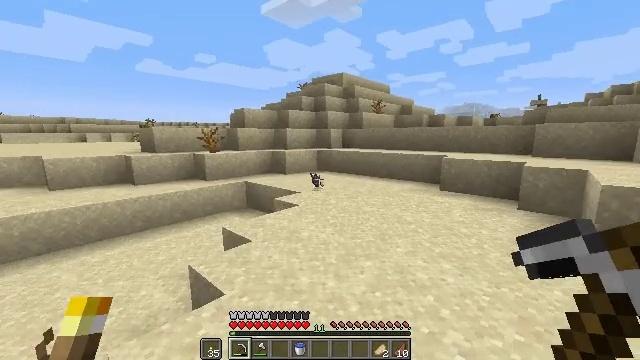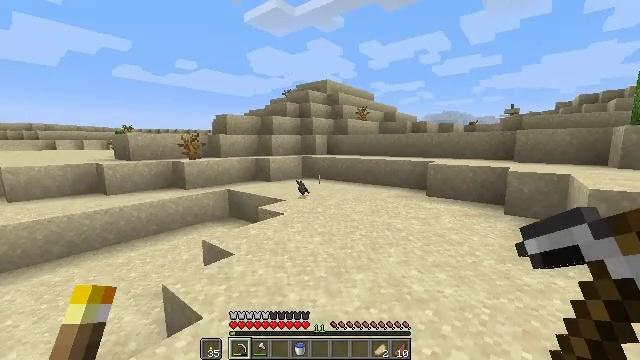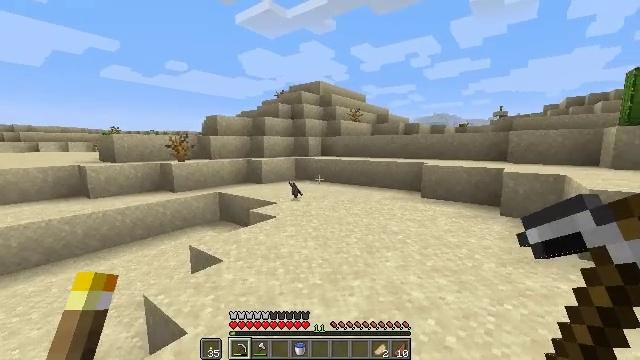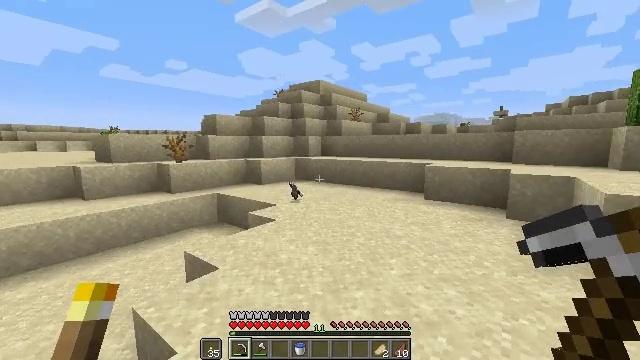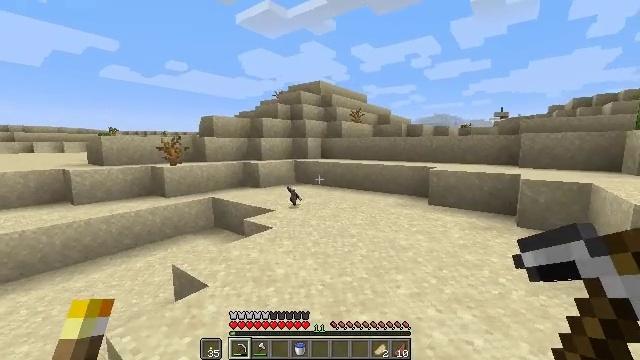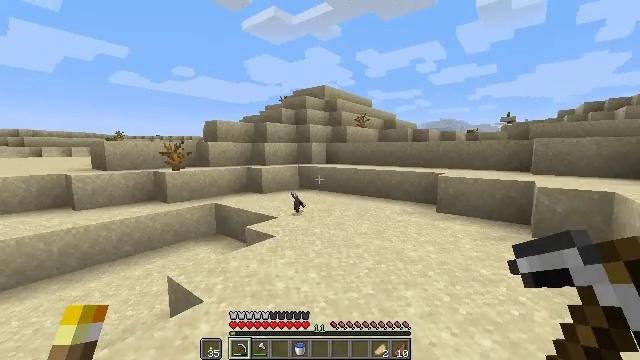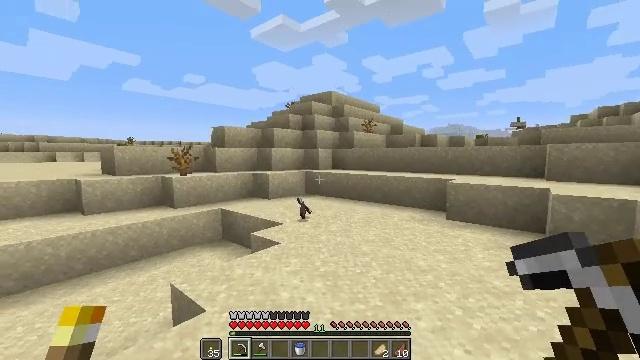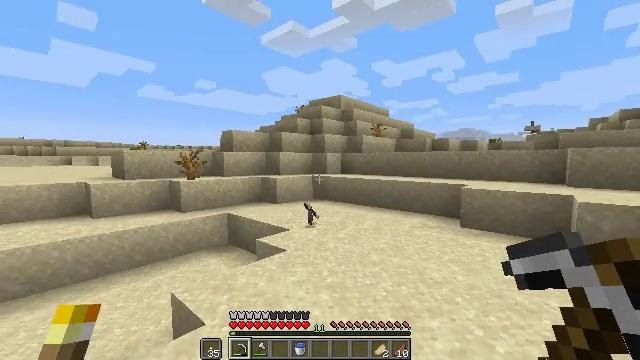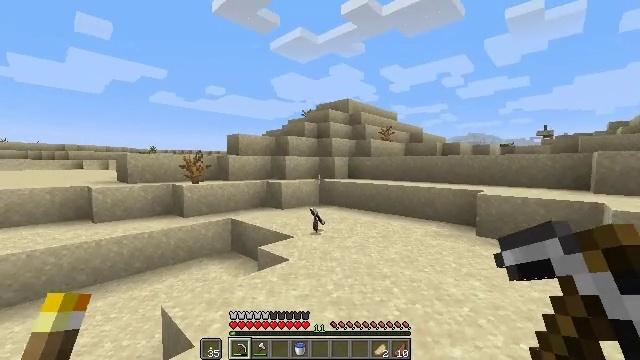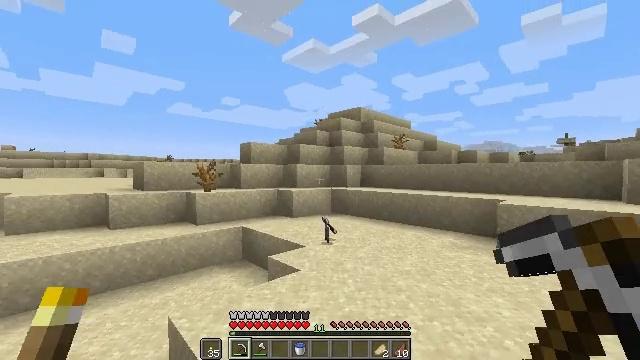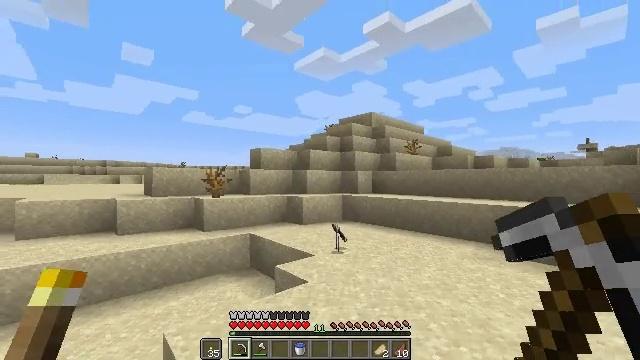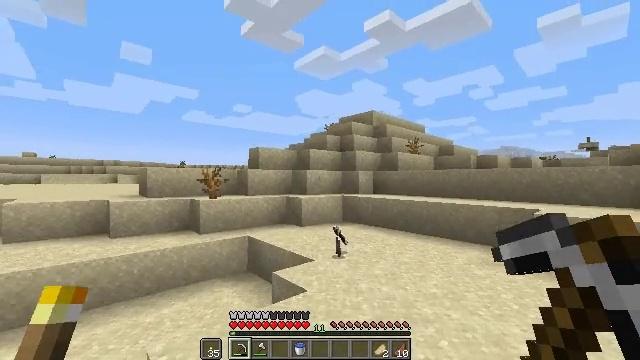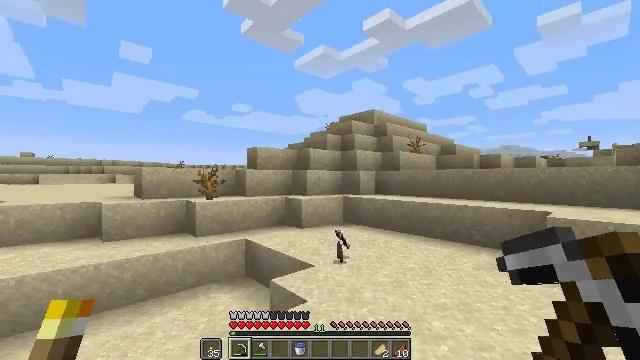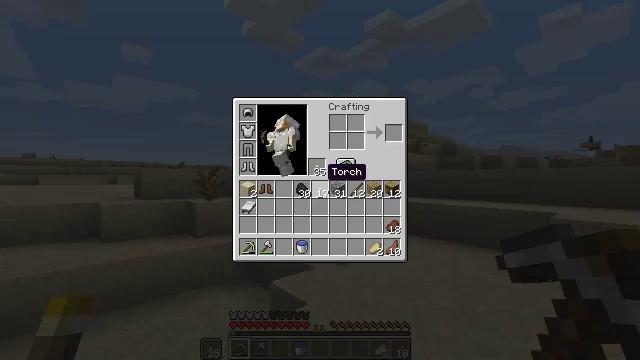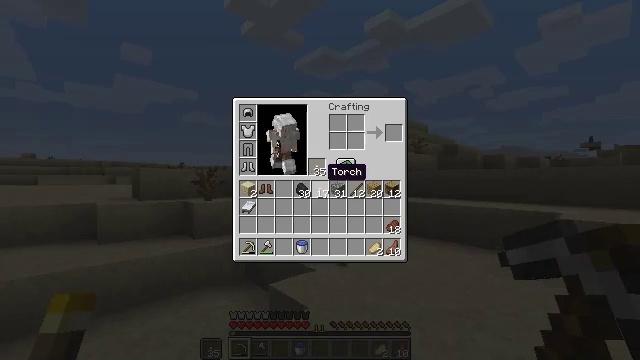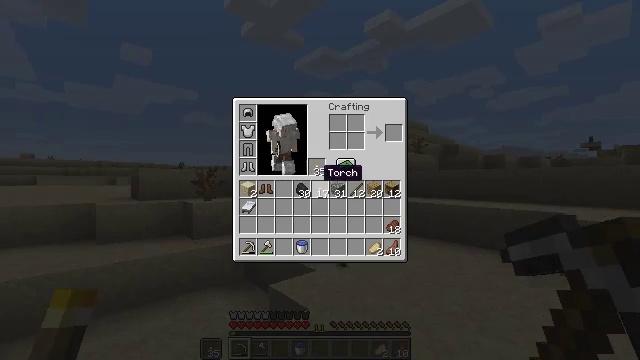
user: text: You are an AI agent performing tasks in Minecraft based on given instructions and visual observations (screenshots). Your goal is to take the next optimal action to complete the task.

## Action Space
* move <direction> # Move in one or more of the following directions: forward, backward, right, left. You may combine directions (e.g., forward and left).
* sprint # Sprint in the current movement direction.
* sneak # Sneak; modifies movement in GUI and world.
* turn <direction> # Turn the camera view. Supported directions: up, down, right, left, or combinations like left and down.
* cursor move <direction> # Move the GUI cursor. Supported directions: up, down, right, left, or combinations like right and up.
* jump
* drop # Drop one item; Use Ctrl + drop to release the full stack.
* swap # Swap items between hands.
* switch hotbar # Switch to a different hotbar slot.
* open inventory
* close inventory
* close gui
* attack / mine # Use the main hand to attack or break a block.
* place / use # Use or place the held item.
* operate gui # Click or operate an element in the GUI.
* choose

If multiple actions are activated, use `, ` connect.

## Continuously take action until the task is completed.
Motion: motion action
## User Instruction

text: Remove a pair of leather boots from the inventory.
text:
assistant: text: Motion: move forward, turn right and up
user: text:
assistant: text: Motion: move forward, turn right
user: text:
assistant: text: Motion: move forward
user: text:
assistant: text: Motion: move forward
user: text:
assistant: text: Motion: move forward, turn left and up
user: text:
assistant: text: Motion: move forward, turn left and up
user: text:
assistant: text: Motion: move forward, turn left
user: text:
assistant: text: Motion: move forward, turn left
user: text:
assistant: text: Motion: move forward, turn left and up
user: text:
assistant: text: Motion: move forward, turn left and up
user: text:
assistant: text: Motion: move forward
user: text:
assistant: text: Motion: move forward
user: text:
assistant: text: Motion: move forward, close inventory
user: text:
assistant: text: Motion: close inventory
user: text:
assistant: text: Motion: close inventory
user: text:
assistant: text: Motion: cursor move left and down, close inventory
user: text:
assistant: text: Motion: cursor move left, open gui
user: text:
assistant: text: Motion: no_op
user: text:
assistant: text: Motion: no_op
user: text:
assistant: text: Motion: no_op
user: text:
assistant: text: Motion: cursor move up
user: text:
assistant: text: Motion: no_op
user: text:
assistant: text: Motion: no_op
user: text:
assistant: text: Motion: no_op
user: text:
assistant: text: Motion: operate gui
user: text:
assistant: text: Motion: operate gui
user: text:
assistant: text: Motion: operate gui
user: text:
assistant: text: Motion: cursor move left
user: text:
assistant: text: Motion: no_op
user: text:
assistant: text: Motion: no_op